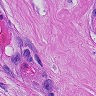
Metastatic tissue present: yes